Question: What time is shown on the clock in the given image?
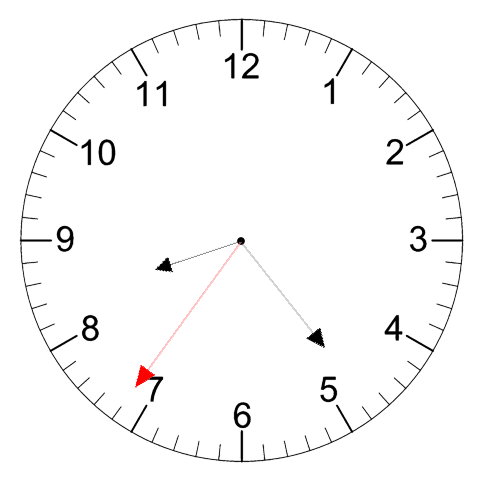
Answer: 08:23:36